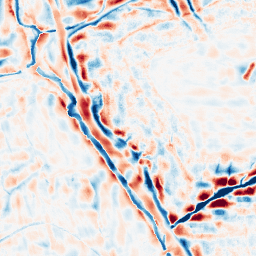
Category: wavelet
Decomposition family: wavelet_dwt
Decomposition parameters: wavelet: db4
level: 4
Upsampling method: quartic
Upsampling parameters: scale: 8
Upsampling scale: 8